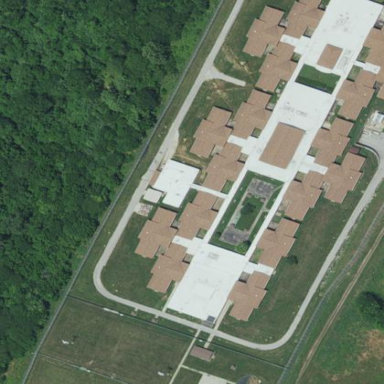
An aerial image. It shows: Prison.